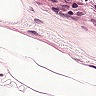
Metastatic tissue present: no